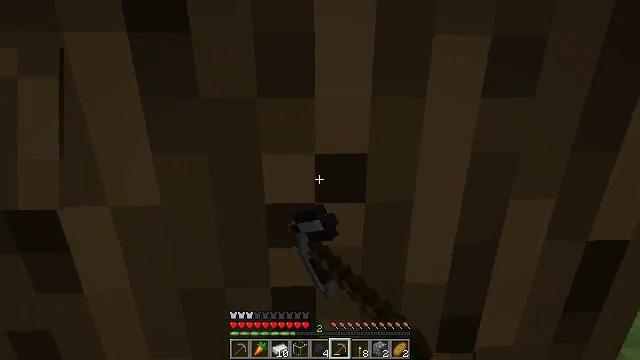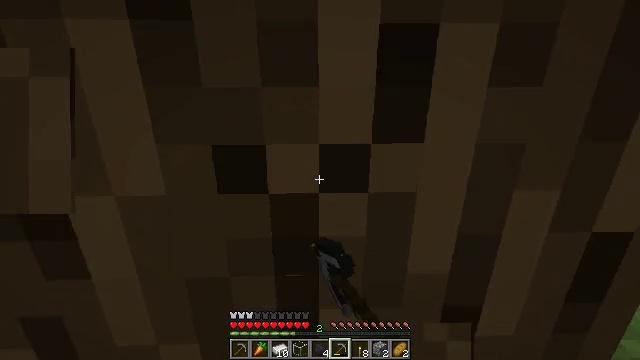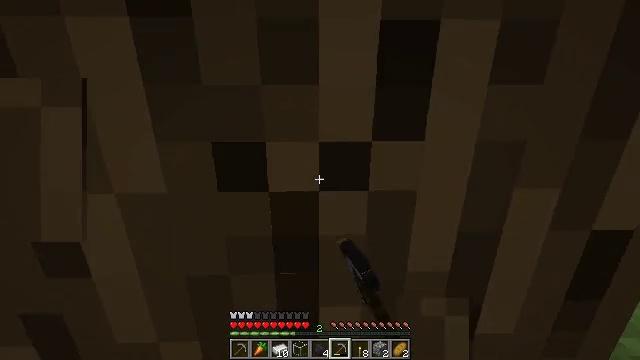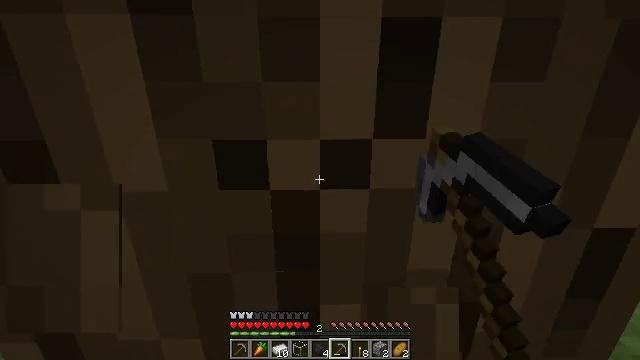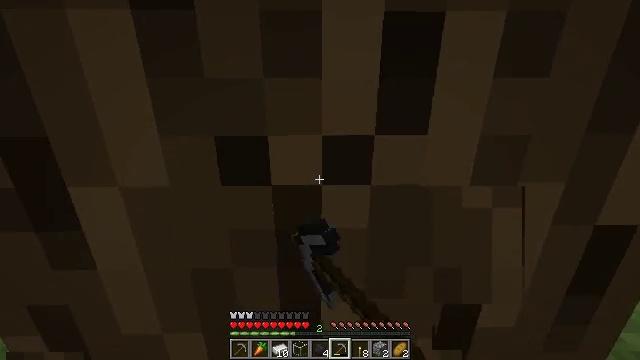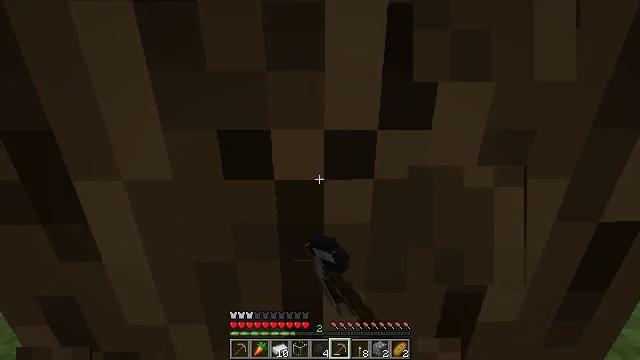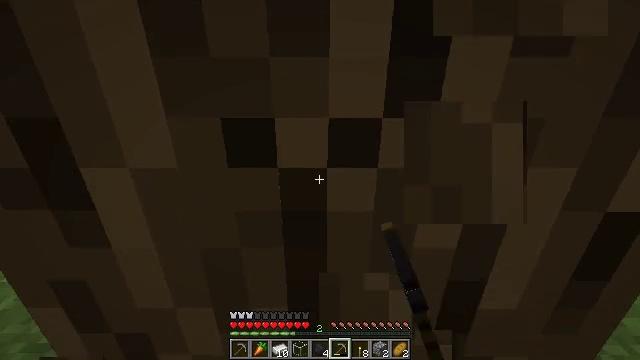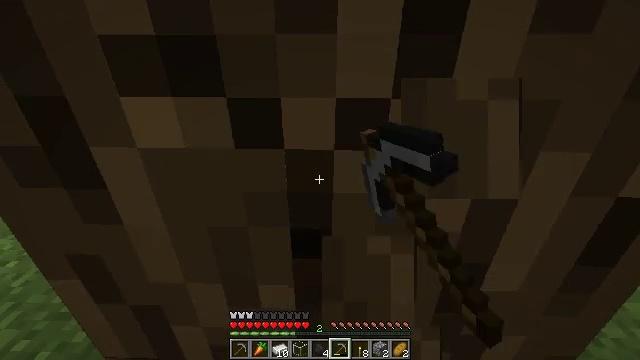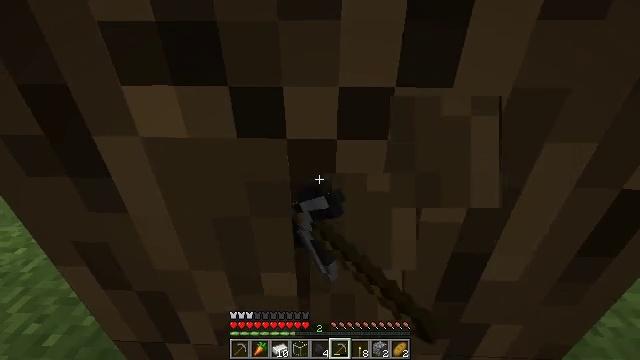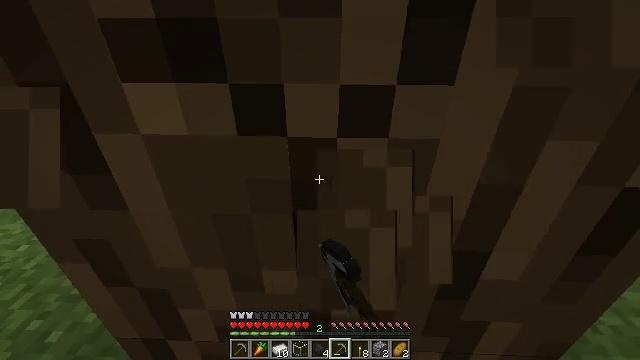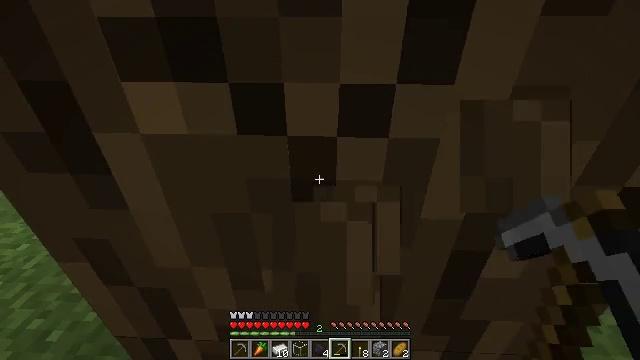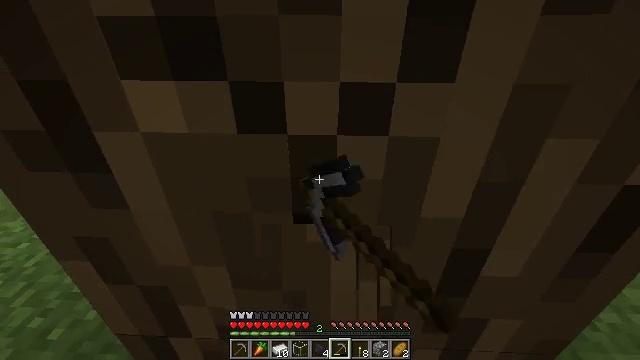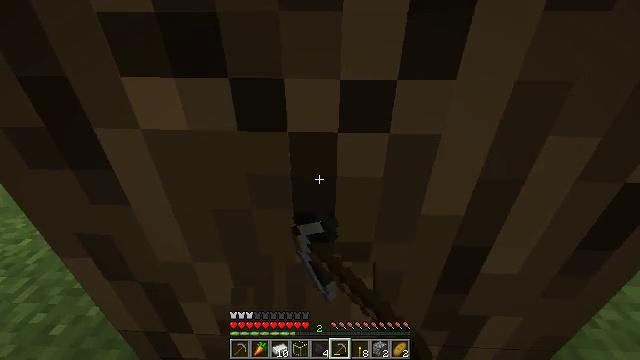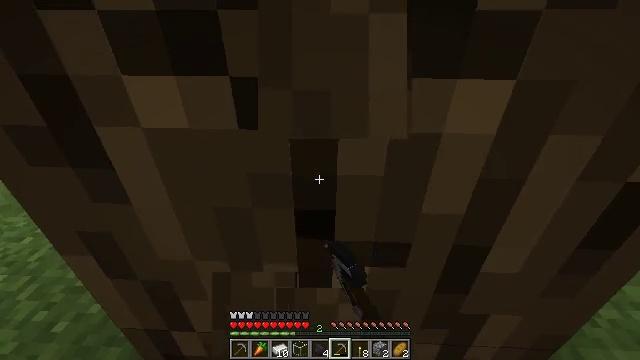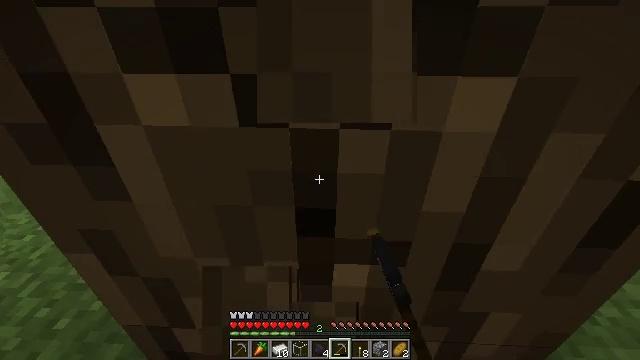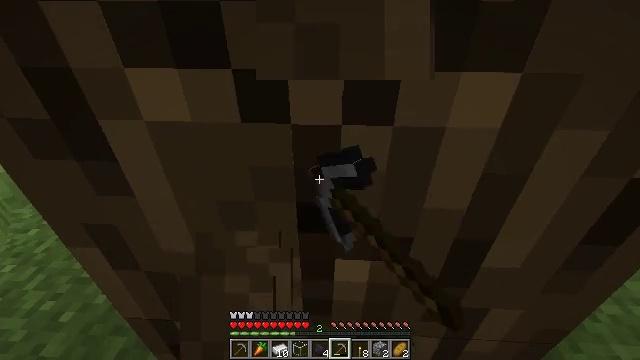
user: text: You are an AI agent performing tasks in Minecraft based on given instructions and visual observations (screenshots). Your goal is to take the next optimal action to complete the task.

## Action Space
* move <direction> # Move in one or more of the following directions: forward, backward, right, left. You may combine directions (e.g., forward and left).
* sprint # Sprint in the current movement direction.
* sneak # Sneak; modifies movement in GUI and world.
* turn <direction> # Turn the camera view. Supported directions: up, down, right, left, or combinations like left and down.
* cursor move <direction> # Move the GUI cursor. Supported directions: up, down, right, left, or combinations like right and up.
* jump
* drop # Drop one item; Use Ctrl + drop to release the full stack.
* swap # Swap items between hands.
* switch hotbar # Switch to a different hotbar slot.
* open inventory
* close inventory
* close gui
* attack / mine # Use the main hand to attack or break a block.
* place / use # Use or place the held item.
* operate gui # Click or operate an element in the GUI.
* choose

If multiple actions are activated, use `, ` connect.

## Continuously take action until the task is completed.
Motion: motion action
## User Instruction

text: Chop down the oak log.
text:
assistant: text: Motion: turn down, attack / mine
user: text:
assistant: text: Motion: attack / mine
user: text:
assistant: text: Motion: attack / mine
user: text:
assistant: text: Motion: attack / mine
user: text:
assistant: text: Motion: turn down, attack / mine
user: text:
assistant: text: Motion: turn down, attack / mine
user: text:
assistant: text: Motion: turn left and down, attack / mine
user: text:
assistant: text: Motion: turn down, attack / mine
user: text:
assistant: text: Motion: attack / mine
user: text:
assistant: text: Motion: attack / mine
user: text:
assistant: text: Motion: attack / mine
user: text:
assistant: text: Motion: attack / mine
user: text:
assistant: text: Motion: attack / mine
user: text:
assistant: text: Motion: attack / mine
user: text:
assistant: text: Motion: attack / mine
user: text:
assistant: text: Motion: attack / mine
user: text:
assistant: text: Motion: attack / mine
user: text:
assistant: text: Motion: attack / mine
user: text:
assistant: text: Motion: attack / mine
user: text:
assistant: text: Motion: attack / mine
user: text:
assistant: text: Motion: attack / mine
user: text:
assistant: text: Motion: attack / mine
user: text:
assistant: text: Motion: attack / mine
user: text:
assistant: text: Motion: attack / mine
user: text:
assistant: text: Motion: attack / mine
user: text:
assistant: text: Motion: attack / mine
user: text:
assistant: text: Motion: attack / mine
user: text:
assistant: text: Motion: attack / mine
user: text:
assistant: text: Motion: attack / mine
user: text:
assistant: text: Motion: attack / mine